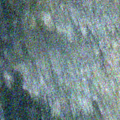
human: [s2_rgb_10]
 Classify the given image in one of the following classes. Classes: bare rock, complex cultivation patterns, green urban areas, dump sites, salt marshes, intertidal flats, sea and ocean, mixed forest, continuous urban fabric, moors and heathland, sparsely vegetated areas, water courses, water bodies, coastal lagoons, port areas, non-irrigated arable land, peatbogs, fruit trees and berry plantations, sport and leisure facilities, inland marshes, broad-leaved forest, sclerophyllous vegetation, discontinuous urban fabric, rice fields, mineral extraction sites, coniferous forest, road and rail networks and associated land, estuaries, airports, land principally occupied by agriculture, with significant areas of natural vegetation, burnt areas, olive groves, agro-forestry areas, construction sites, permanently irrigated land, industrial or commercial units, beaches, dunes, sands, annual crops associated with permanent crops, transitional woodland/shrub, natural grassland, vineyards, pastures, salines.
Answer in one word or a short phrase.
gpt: water bodies